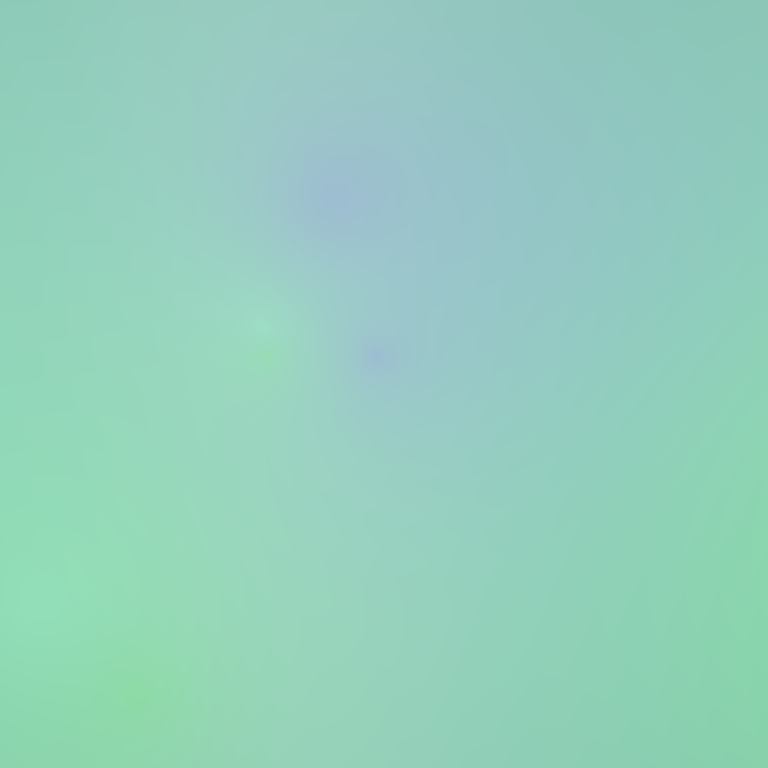
Abstract light effect, smooth blend from soft teal to light blue, calm atmosphere, diffuse glow, no room, no furniture, no objects.